Question: JMeter have great functions but I don't understand why <URL> as '__log' function.
Is there a special case for using it? (also 'logn' can be confused with complexity)

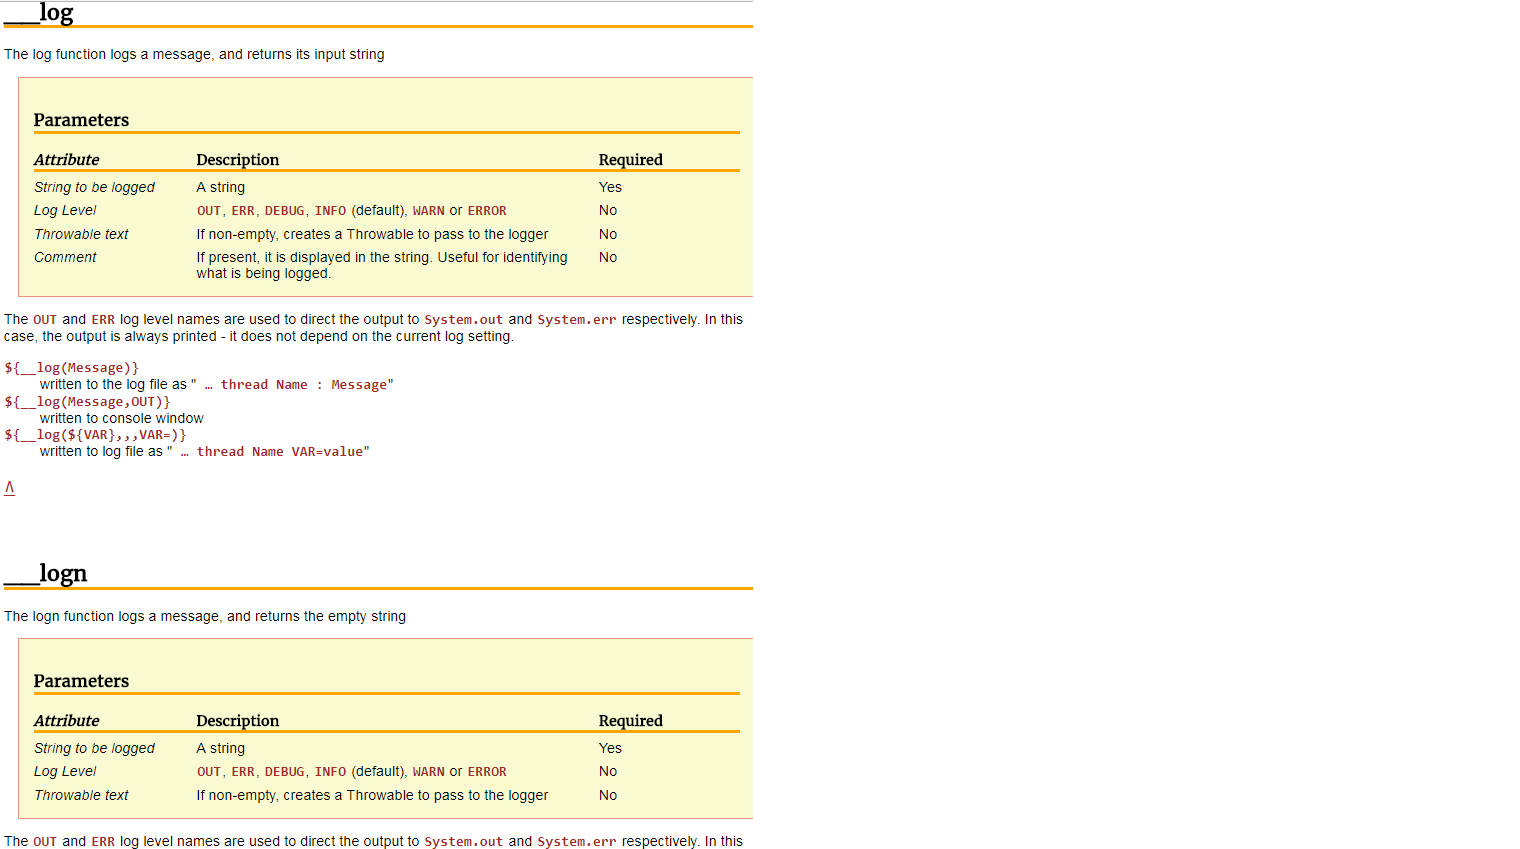
Answer: As per <URL>:
> The <URL> function logs a message, and returns the empty string
The only difference between them is that:
- '__log()'- '__logn()'
Demo:
<URL>
Check out <URL> for comprehensive information on JMeter functions.